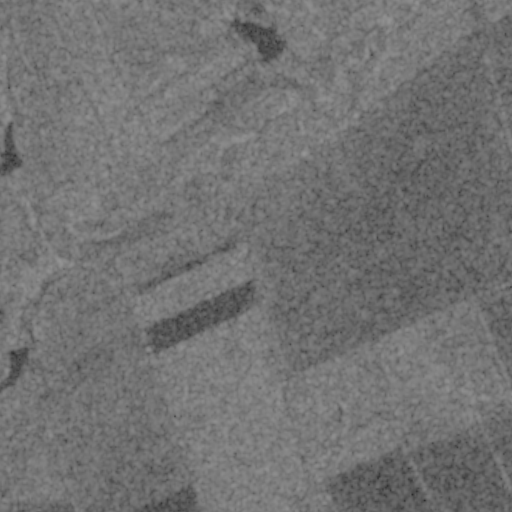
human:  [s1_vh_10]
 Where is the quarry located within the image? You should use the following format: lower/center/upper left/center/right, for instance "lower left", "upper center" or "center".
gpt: The quarry is located in the upper right of the image.
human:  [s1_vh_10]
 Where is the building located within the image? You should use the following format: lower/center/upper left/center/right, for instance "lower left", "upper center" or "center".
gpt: There is no building in the image.

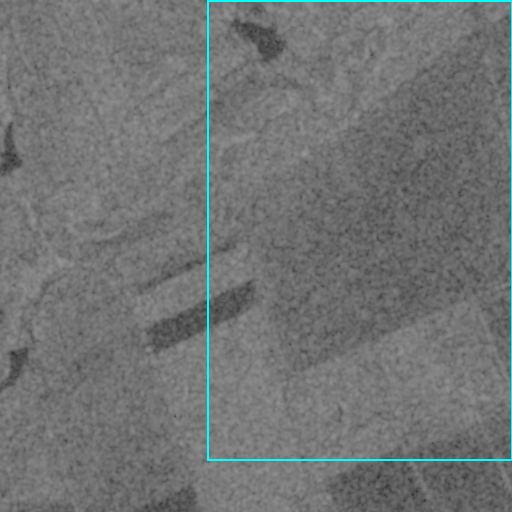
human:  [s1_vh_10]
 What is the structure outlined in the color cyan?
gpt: The structure outlined in cyan is a crop field.
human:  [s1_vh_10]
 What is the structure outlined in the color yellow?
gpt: There is no yellow outline.